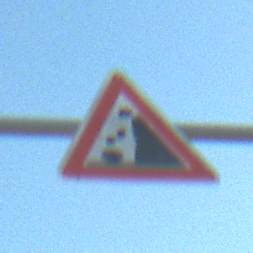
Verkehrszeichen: SteinschlagRechts
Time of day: SunriseSunset
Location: Outdoor (Nature)
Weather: Clear
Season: NotSpecified
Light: Natural